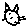
Label: cat